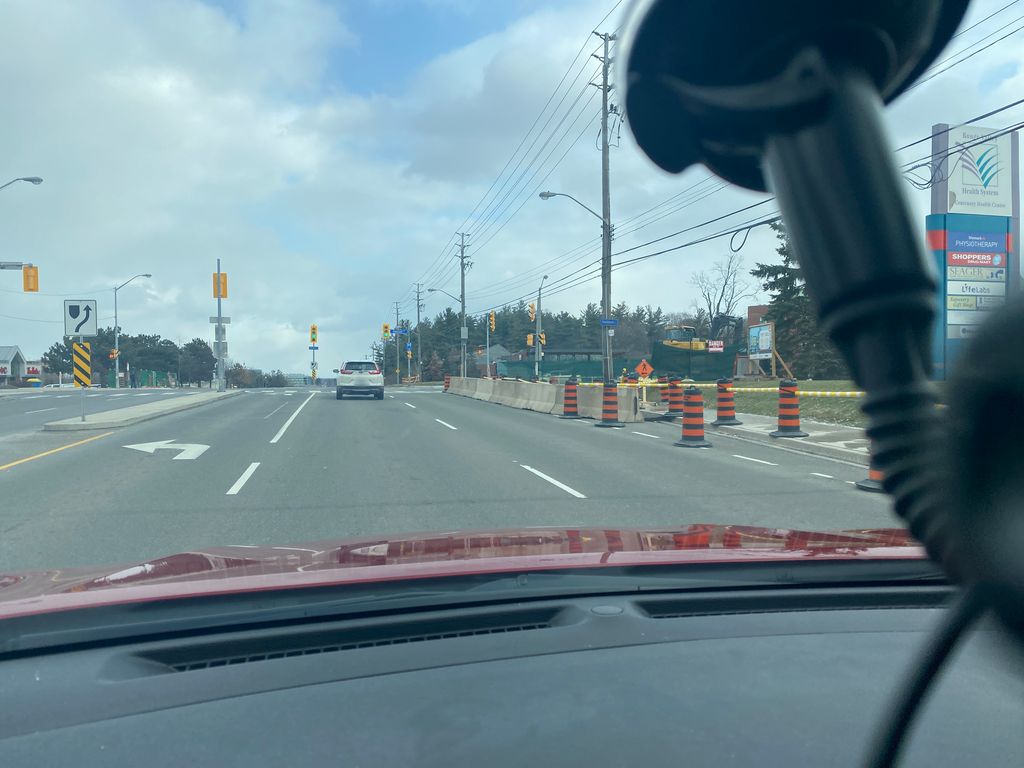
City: toronto